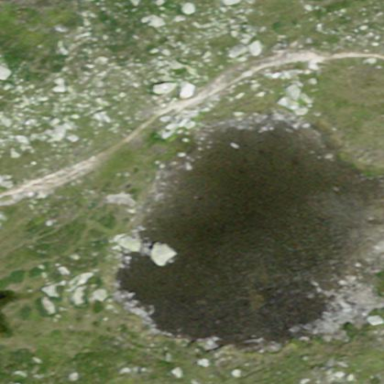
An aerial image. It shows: Pond with natural water.